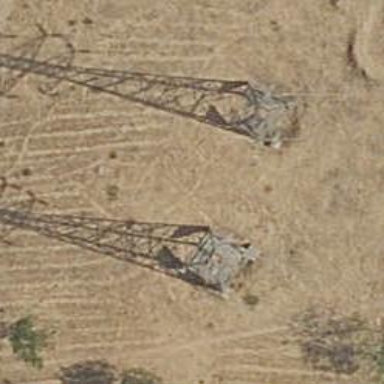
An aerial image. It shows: Lattice structure tower used for power distribution.